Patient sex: M
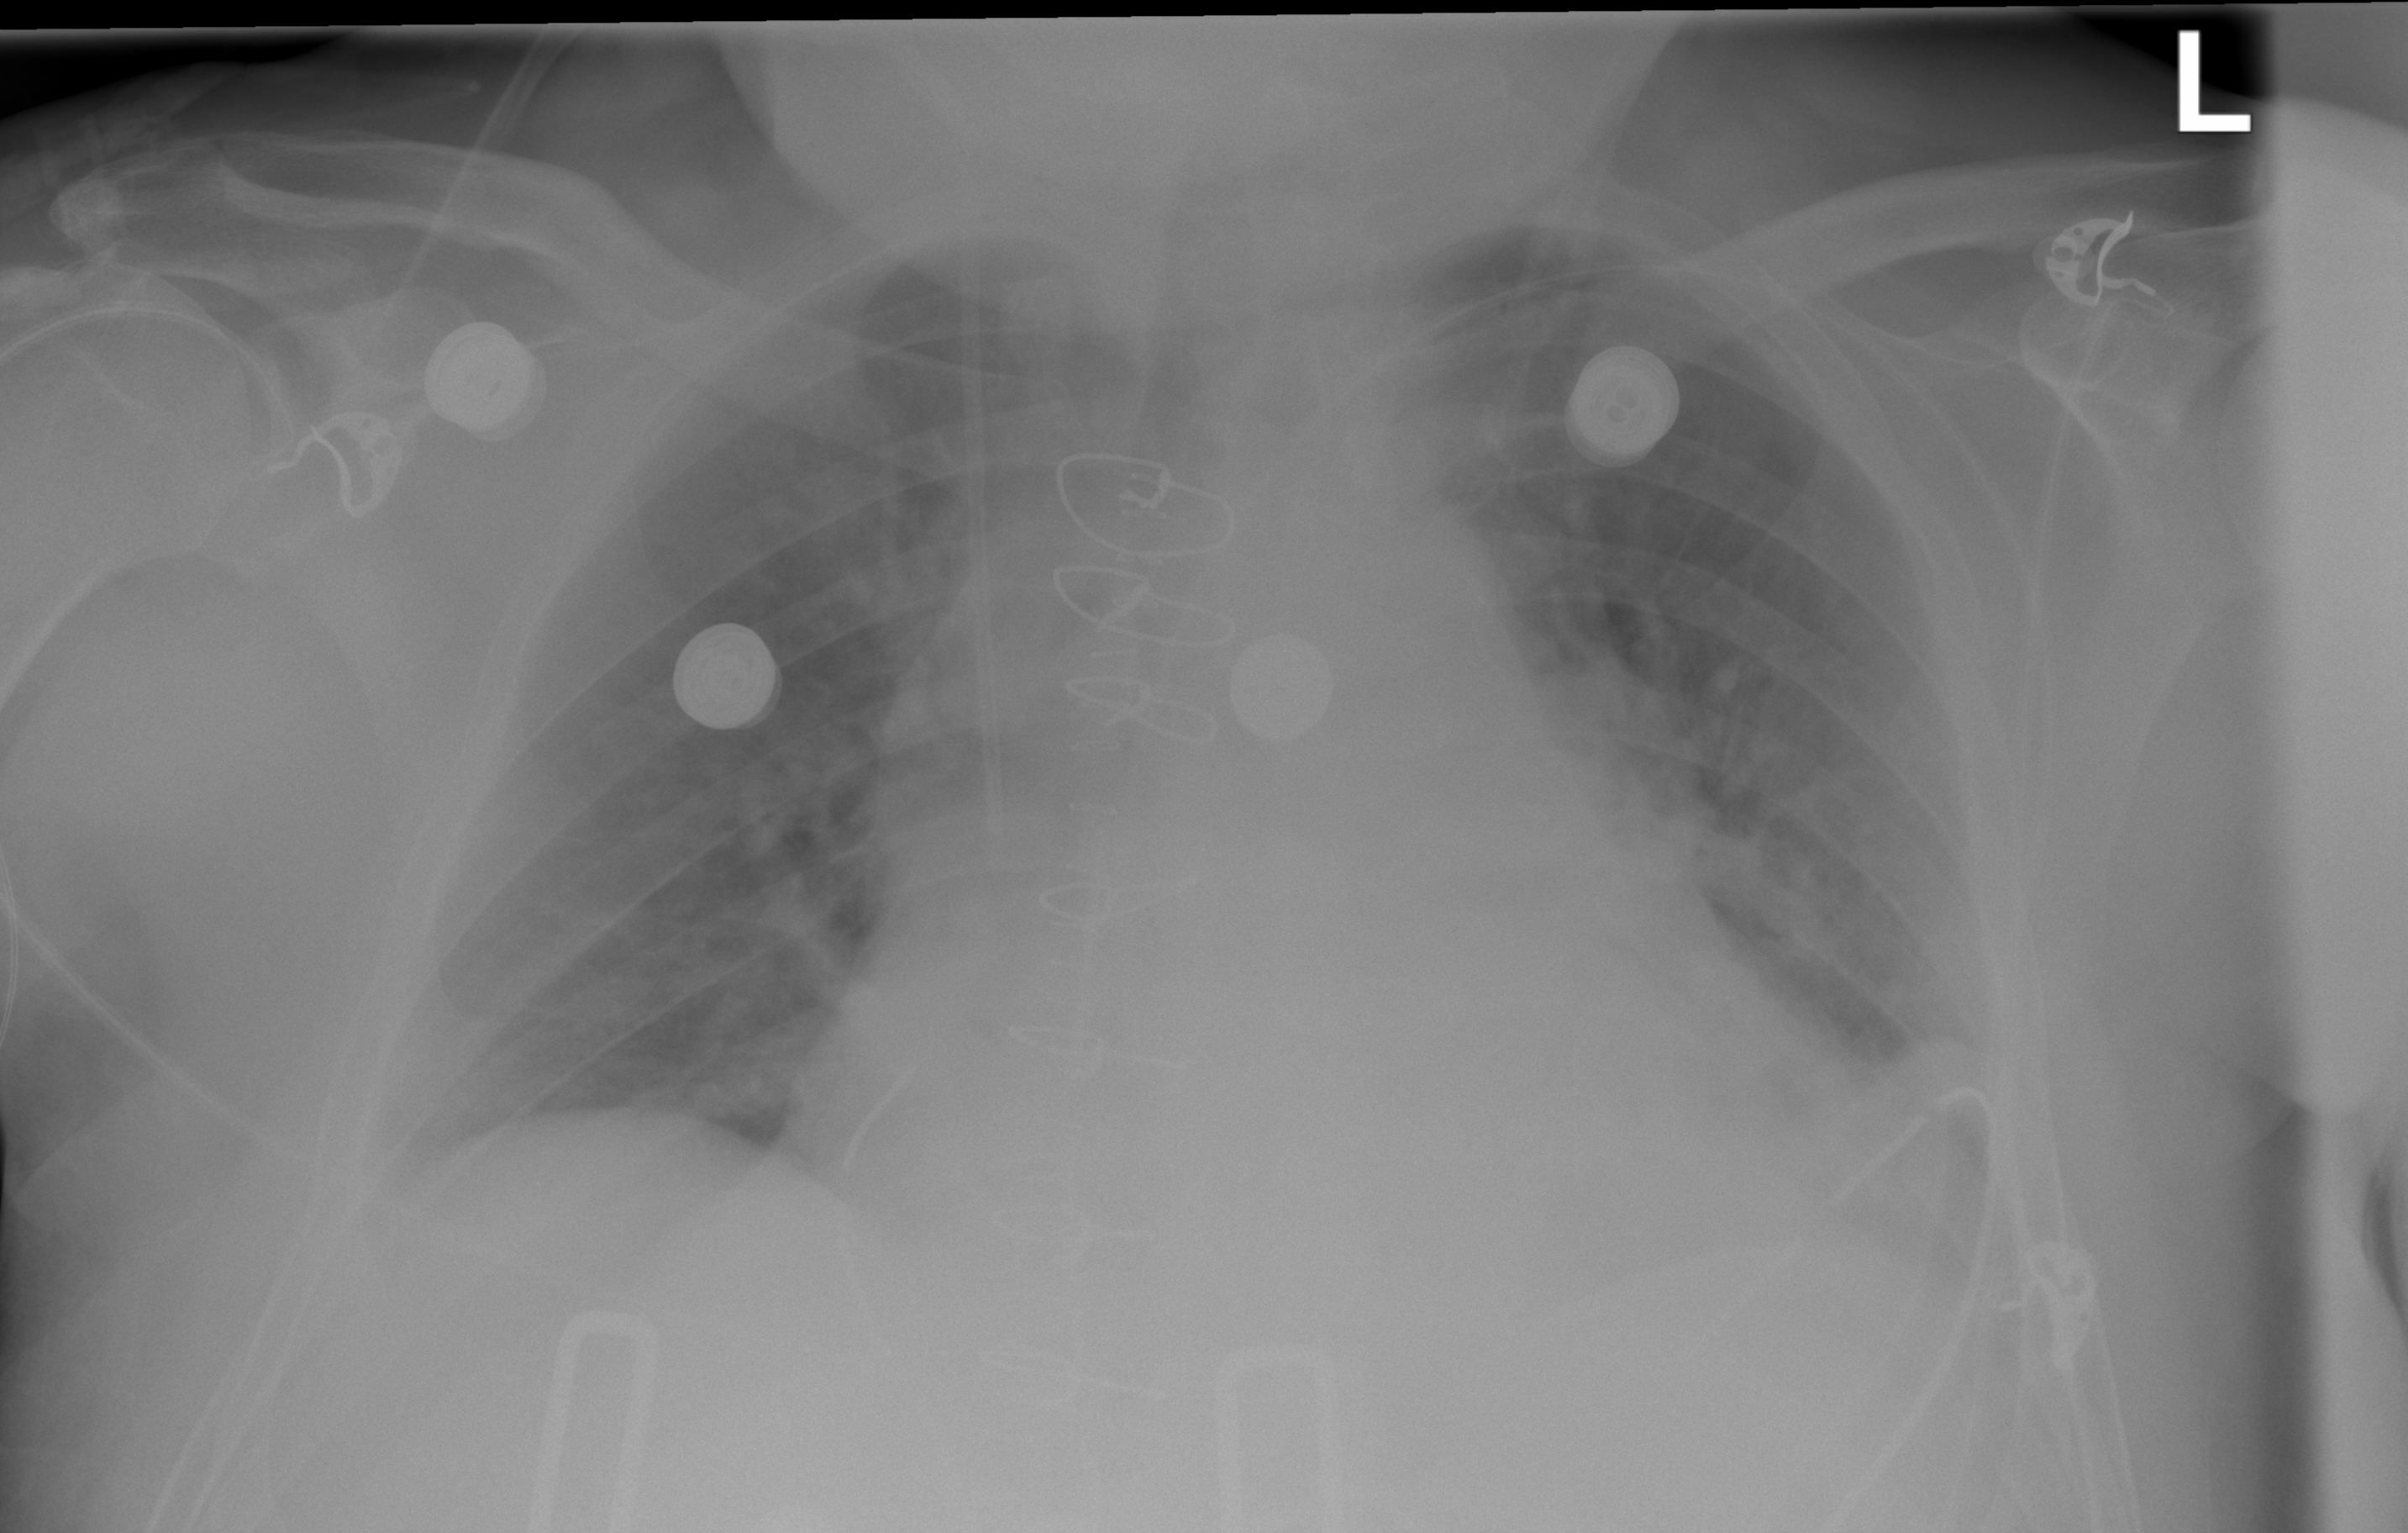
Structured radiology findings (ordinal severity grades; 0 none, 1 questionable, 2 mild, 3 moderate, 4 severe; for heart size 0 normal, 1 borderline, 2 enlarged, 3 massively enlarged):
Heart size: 2
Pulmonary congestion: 2
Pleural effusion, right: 0
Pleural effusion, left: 2
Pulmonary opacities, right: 0
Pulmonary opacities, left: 0
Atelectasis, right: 0
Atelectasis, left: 2